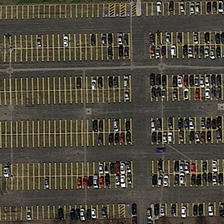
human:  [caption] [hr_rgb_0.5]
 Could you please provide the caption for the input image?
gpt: six rows parking space in it while with a gallery in the middle .

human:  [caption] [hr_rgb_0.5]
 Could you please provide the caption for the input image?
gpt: a parking with dark gray ground while with some sparse plants besides .

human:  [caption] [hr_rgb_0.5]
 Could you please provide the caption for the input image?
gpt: a dark gray parking with six rows parking space in it .

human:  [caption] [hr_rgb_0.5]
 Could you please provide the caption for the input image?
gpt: many cars ordered arranged in right of the parking .

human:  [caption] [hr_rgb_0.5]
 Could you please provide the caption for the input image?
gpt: some cars in different colors are in a parking lot .